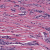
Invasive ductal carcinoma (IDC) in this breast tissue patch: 1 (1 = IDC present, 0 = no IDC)